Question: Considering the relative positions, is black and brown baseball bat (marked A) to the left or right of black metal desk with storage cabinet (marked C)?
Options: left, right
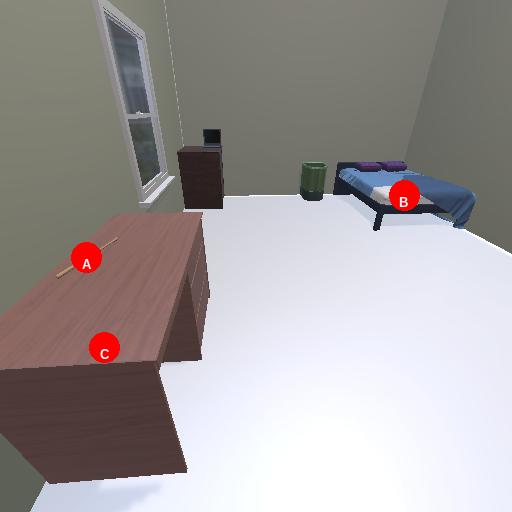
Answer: left